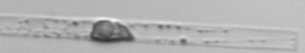
Label: Dactyliosolen_blavyanus